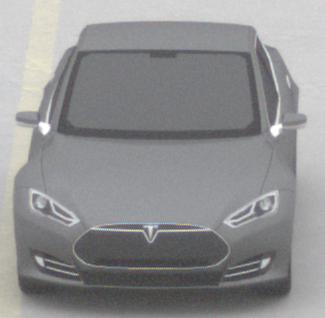
Make: Tesla
Model: Model S 60
Detailed model: Model S
Model produced from: 2013/10
Model produced until: 2014/10
Doors: 5
Color: gray
Road condition: dry road
Daytime: midday
Contrast: low contrast